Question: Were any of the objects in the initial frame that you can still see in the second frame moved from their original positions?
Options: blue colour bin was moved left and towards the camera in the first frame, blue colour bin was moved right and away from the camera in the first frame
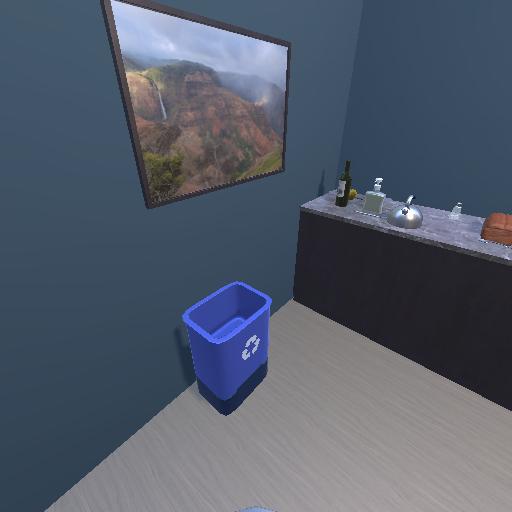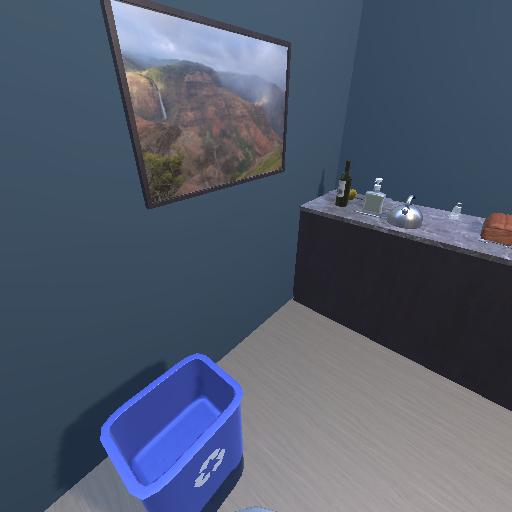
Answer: blue colour bin was moved left and towards the camera in the first frame